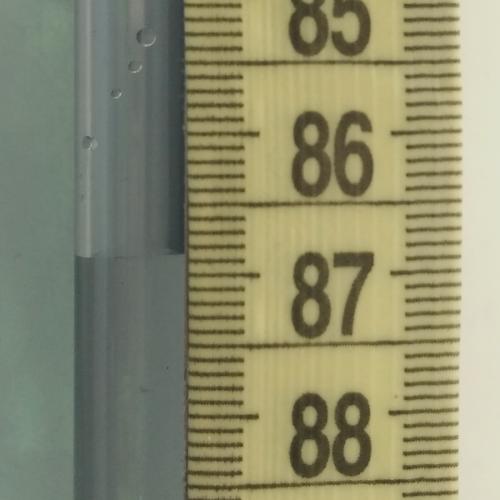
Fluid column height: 86.9 cm